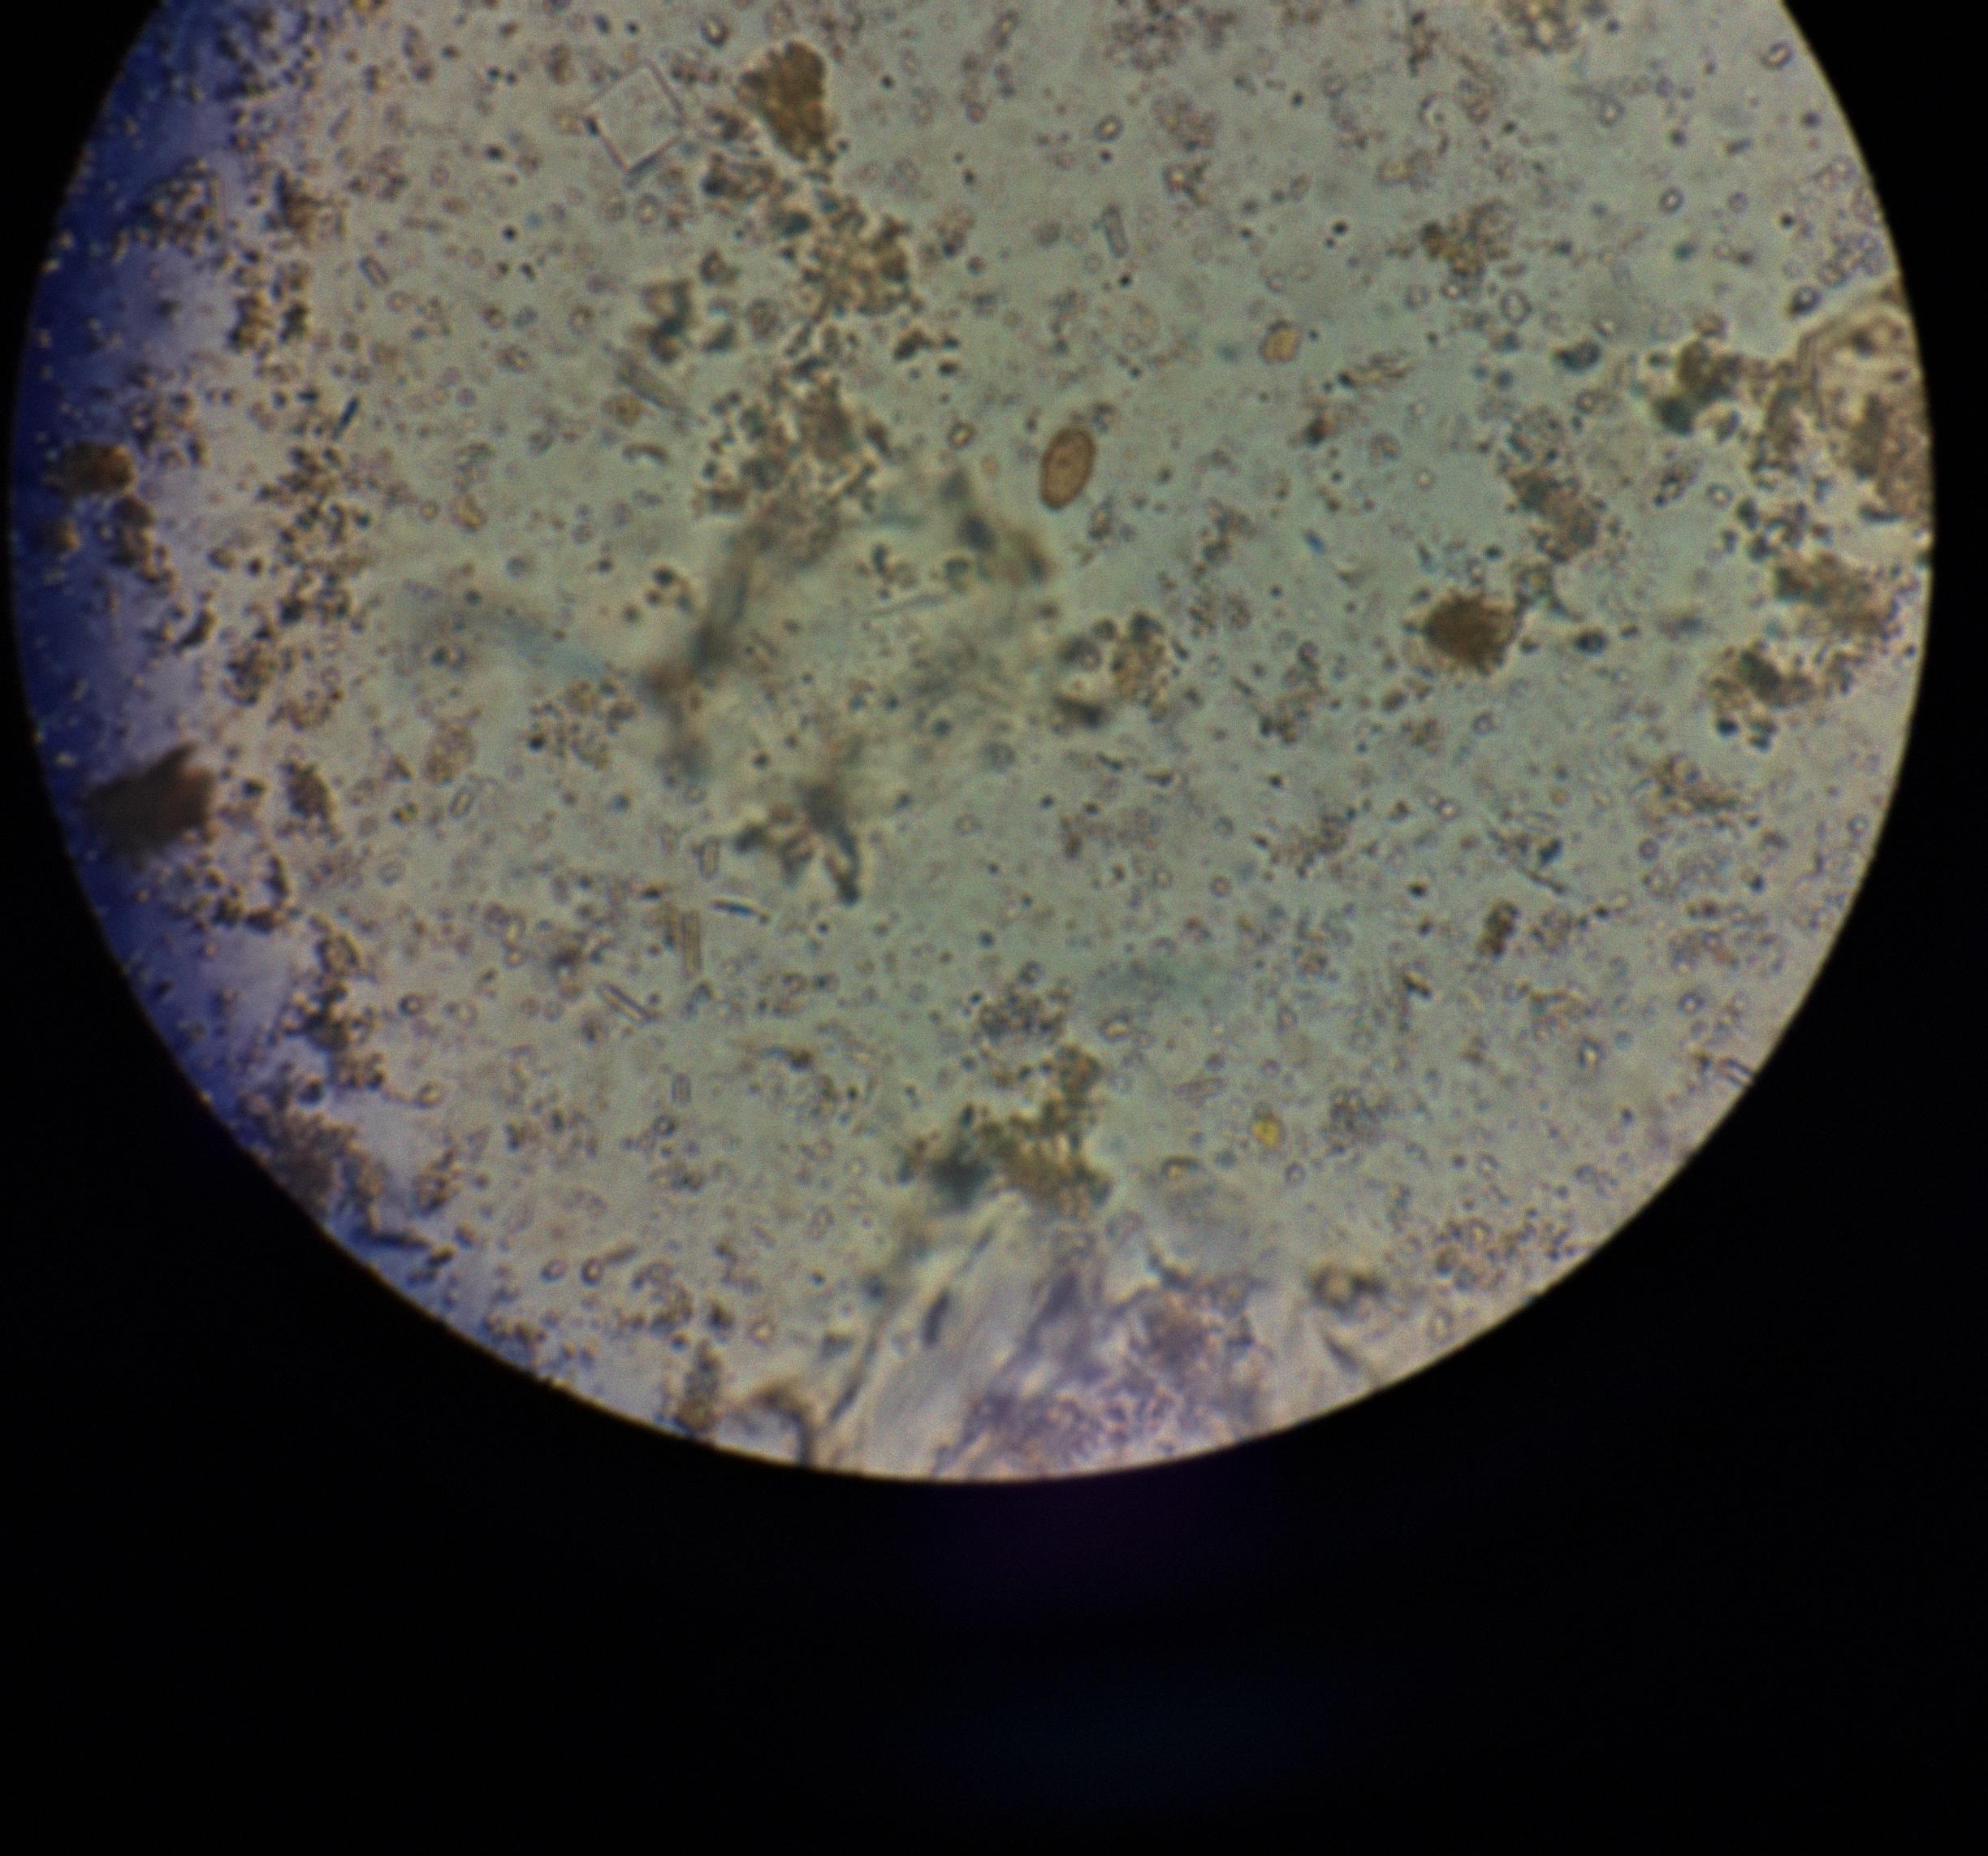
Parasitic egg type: Opisthorchis viverrine